Question: I am new in RDLC reporting. i have placed few textbox controls + image control on the left and right side of report in .rdlc file.
and through programming i am passing parameters to render its results.
Everything works perfectly except report design.
it moves right content area with image and two textboxes below it to next page, could you please guide me what is the issue behind this?

'''
string deviceInfo =
"<DeviceInfo>" +
" <OutputFormat>PDF</OutputFormat>" +
" <PageWidth>8in</PageWidth>" +
" <PageHeight>10in</PageHeight>" +
" <MarginTop>0.5in</MarginTop>" +
" <MarginLeft>0.25in</MarginLeft>" +
" <MarginRight>0.25in</MarginRight>" +
" <MarginBottom>0.5in</MarginBottom>" +
"</DeviceInfo>";
Warning[] warnings;
string[] streams;
byte[] renderedBytes;
//Render the report
renderedBytes = rv.LocalReport.Render(
reportType,
deviceInfo,
out mimeType,
out encoding,
out fileNameExtension,
out streams,
out warnings);
//Response.AddHeader("content-disposition", "attachment; filename=NorthWindCustomers." + fileNameExtension);
using (FileStream fs = new FileStream(Server.MapPath(strPDFFilePath), FileMode.Create))
{
fs.Write(renderedBytes, 0, renderedBytes.Length);
fs.Close();
}
'''
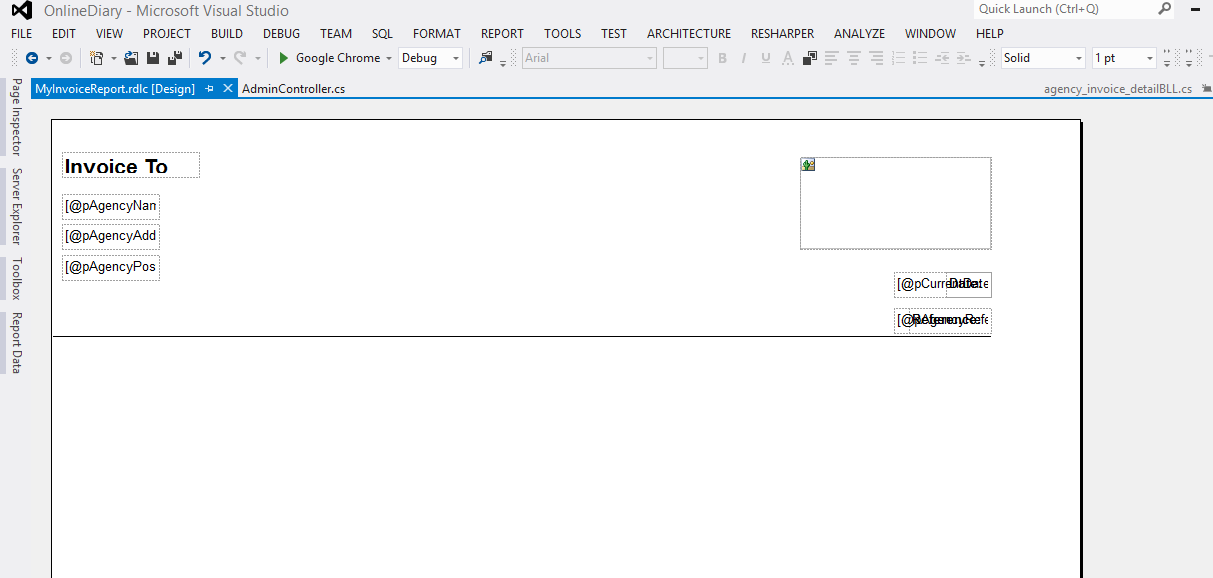
Answer: Finally after spending whole day on this i figured out the solution to this issue.
and following post helped me alot.
<URL>
actually in my report viewer it is clearly noticeable i dragged its width(white area) and that moved beyond the 8.5in standard width and my pdf rendering of this report started showing left side content on first page and right side content having image on second page.
i tried to change that width from property window but it did'nt allow me to change them.
yes you need to drag it back and then you will be able to change its width, my suggestion to keep report page property 7.5in or less and gray window area property to width: 8.5in and height: 11in including margins and in this way everything will work perfectly.